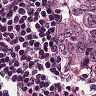
Metastatic tissue present: no